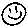
Label: smiley face